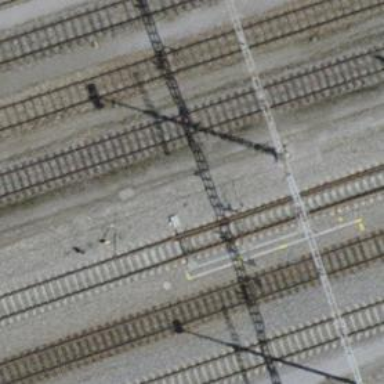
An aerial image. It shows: Railway switch.